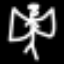
Label: angel